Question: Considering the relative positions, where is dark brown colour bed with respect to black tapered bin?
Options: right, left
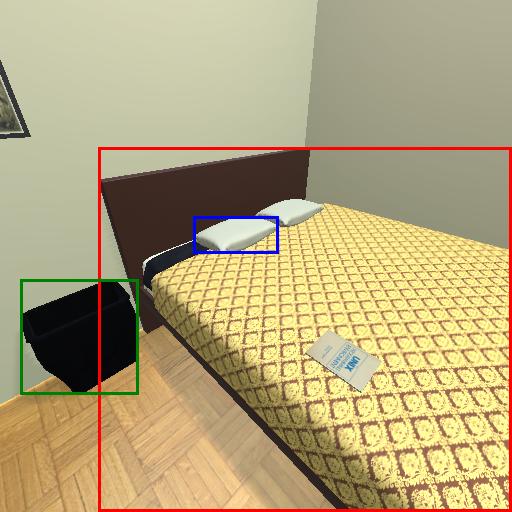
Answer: right